Question: I want to implement an animation similar to the animation when an app is opened in Mac OS (view scales, gets bigger and at the same time, it gets transparent, while it is already in its original place too. In the attached picture you can see the animation on calculator app)

How can I do that? I'm trying to use this animation on ActionBar home button if it helps.
thanks a lot
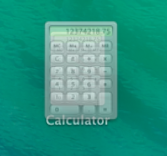
Answer: You can create a Bitmap of your View, do some transformations on your Bitmap and then animate it instead of the View.
This pattern is often used when dragging views around.
There is on episode of the DevBytes series which explains this pretty good.
<URL>